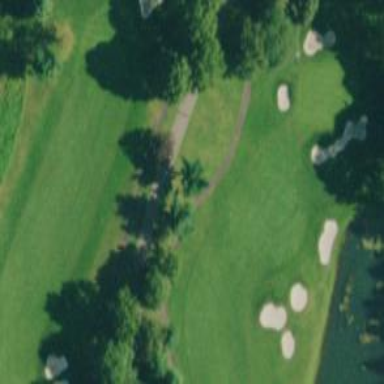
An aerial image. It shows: Pathway for golf carts.